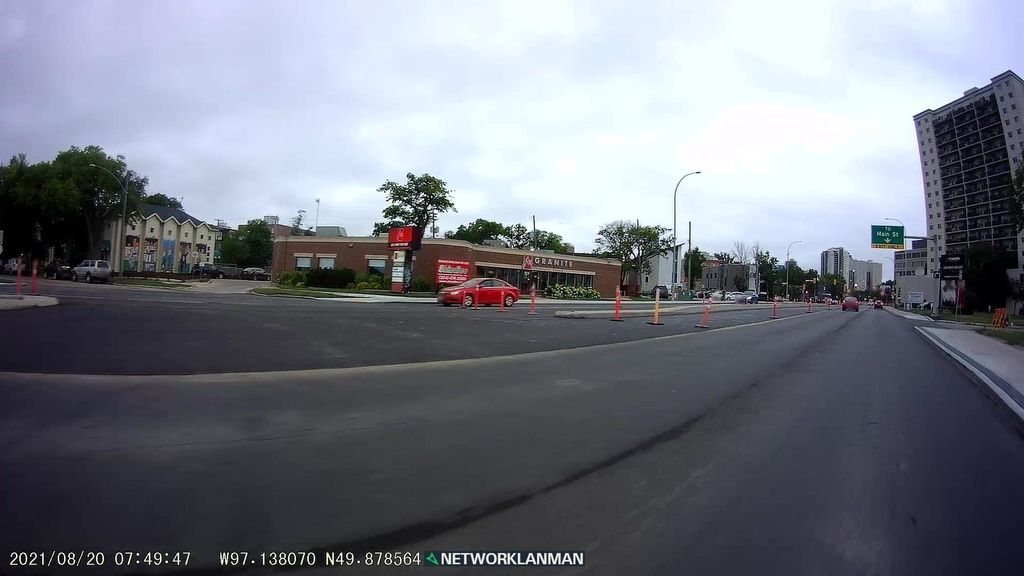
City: winnipeg